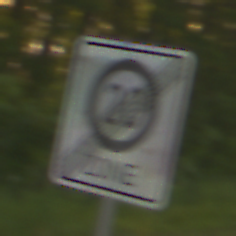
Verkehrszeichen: EndeZone20
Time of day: SunriseSunset
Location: Outdoor (RoadRail)
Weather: Clear
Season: NotSpecified
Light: Natural